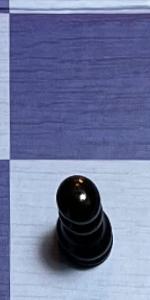
Label: Pawn_Black